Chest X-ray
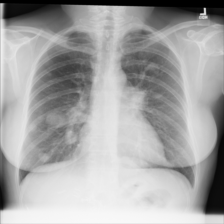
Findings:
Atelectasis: negative
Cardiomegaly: negative
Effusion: negative
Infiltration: negative
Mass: positive
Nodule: negative
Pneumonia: negative
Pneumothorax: negative
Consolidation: negative
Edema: negative
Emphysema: negative
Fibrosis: negative
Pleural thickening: negative
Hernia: negative